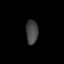
Tissue: lung
Cell type: Endothelial cells
Senescence score: 0.5408
Nuclear area (px): 287
Mean DAPI intensity: 68.589